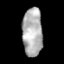
Tissue: lung
Cell type: Others
Senescence score: 0.1302
Nuclear area (px): 947
Mean DAPI intensity: 176.182